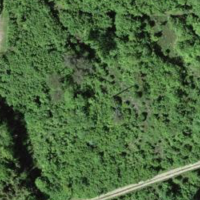
EUNIS habitat code: 41
Species observed at this site:
Melilotus albus